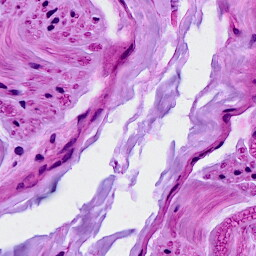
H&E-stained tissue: Breast